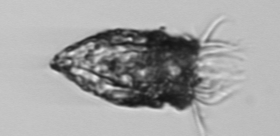
Label: Tintinnopsis